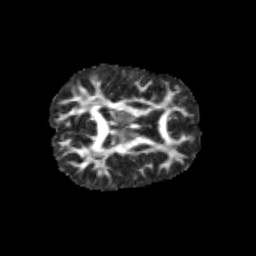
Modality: FA
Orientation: axial
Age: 14
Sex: female
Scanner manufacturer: siemens
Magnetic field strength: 3 T
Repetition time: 3.8 s
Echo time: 0.07 s